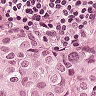
Metastatic tissue present: yes